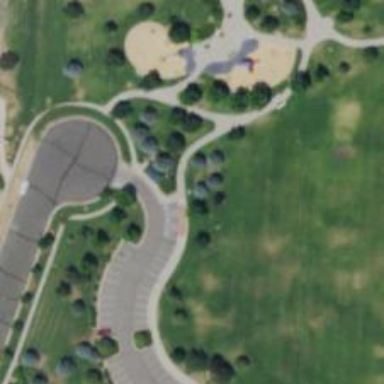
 perfect for leisurely sports activities."